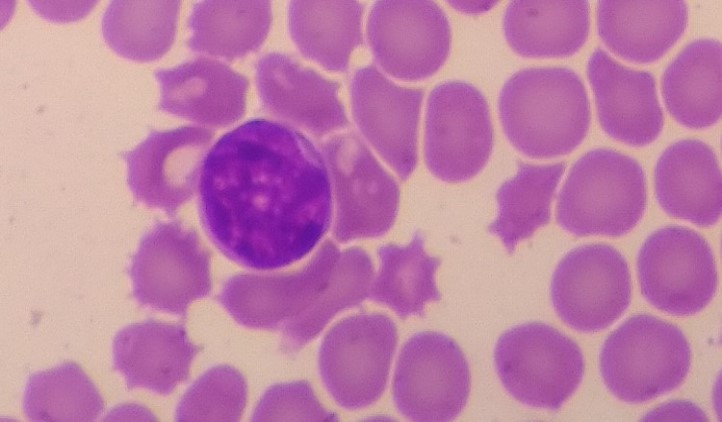
White blood cell type: Lymphocyte